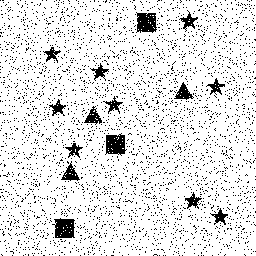
Squares: 3
Triangles: 3
Stars: 9
Total shapes: 15